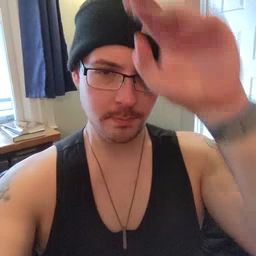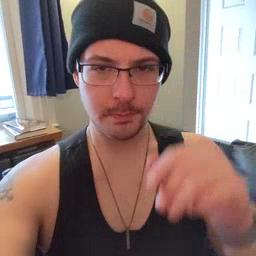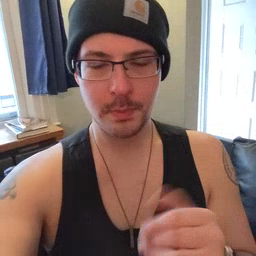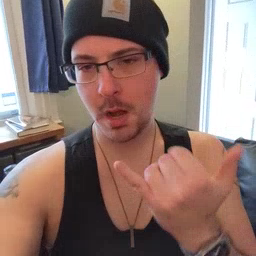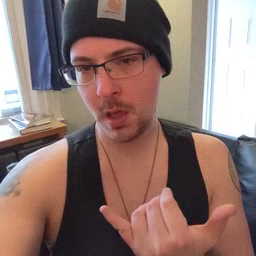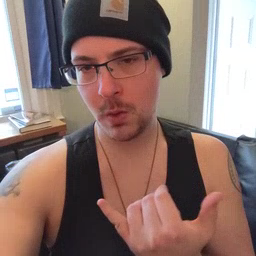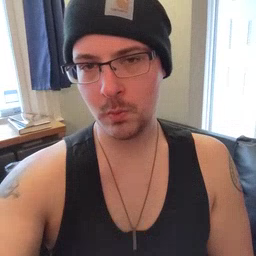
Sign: now